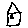
Label: house